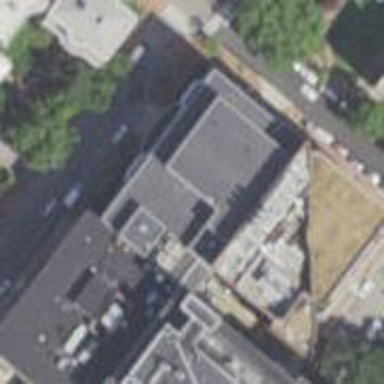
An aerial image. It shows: Hospital building.